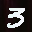
Label: 3